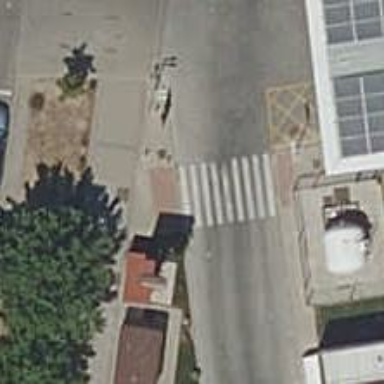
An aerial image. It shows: Uncontrolled road crossing with markings.